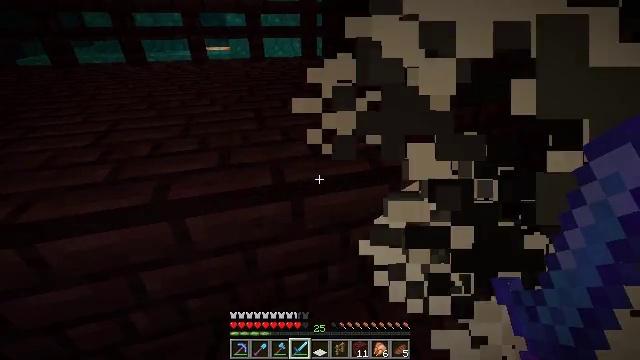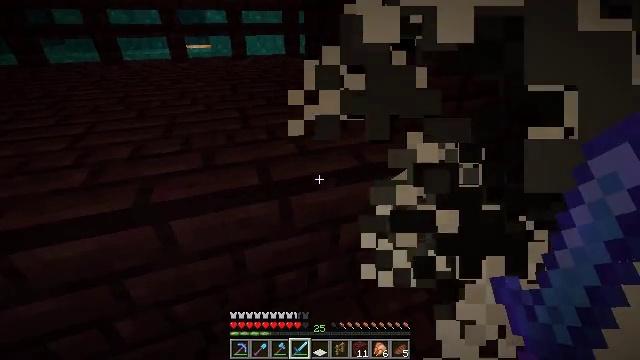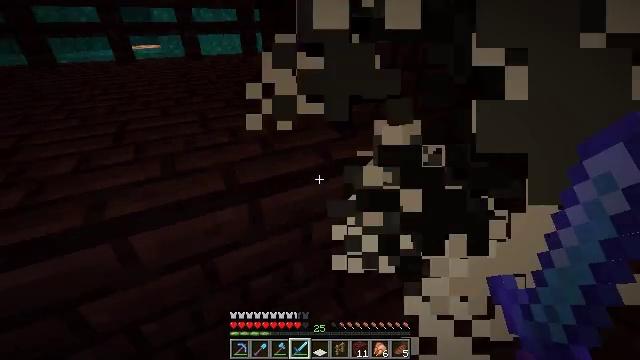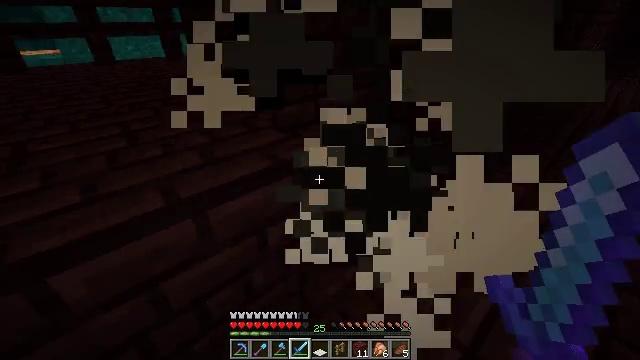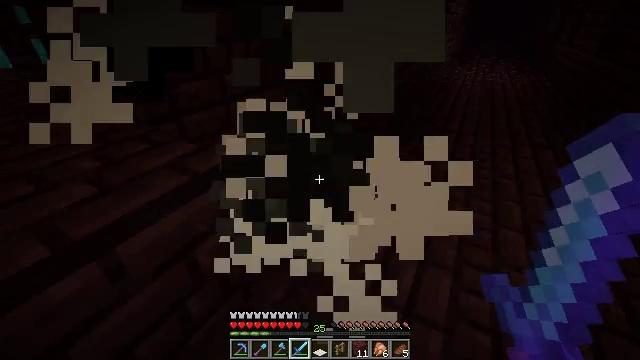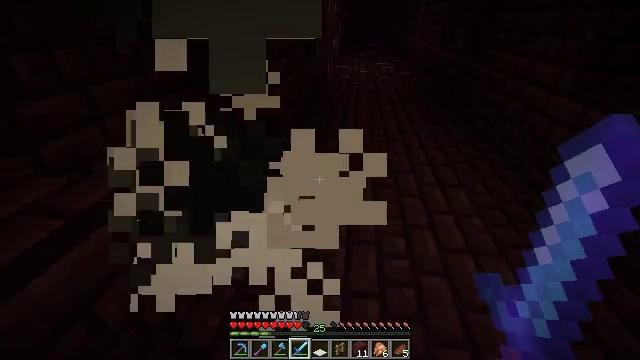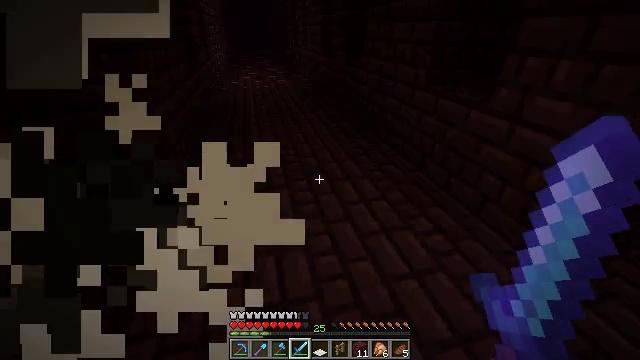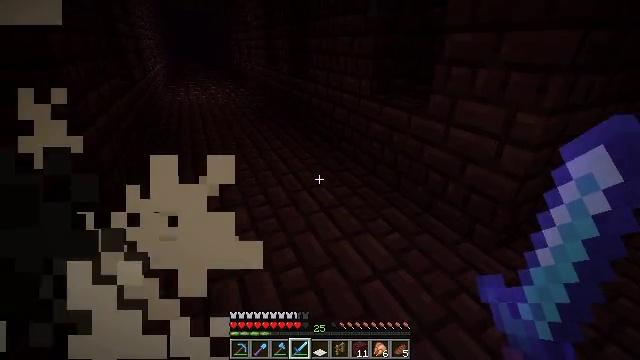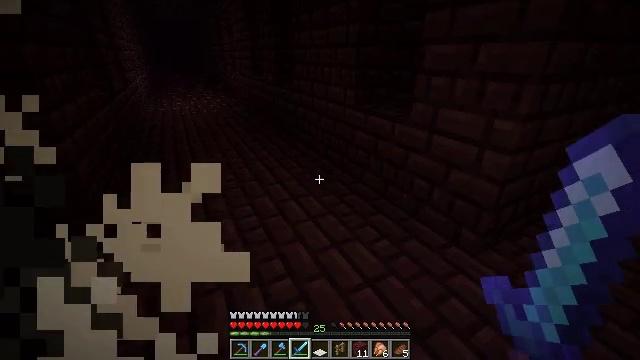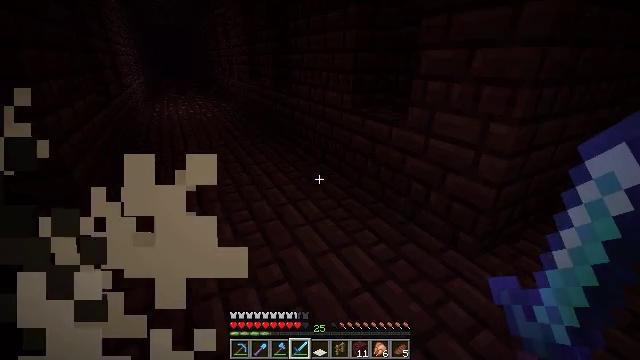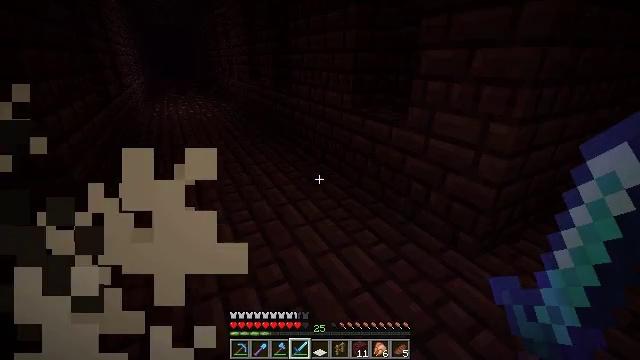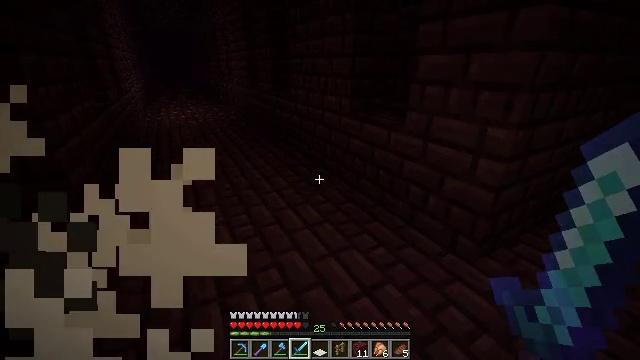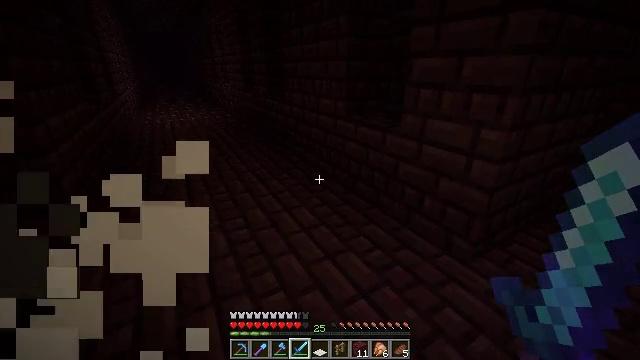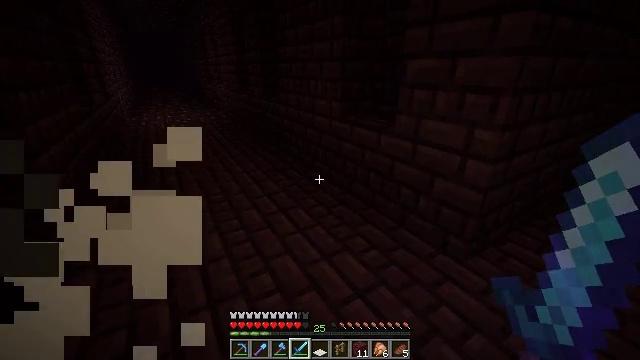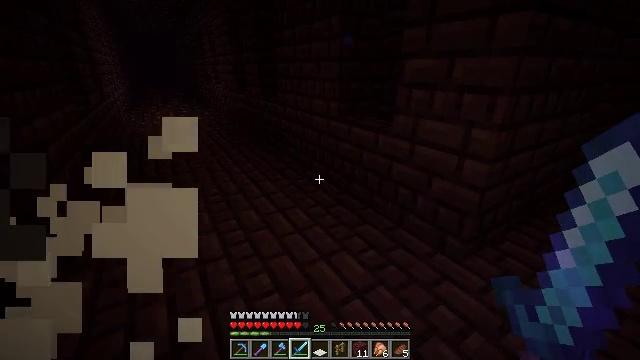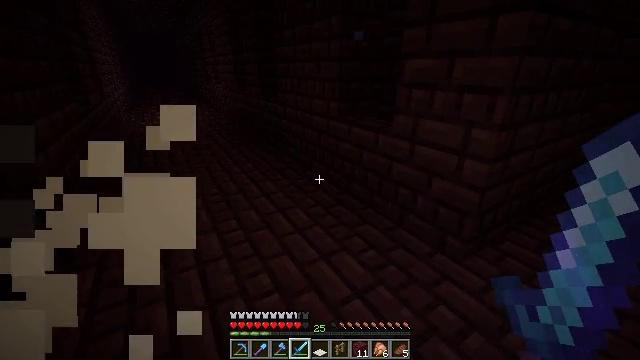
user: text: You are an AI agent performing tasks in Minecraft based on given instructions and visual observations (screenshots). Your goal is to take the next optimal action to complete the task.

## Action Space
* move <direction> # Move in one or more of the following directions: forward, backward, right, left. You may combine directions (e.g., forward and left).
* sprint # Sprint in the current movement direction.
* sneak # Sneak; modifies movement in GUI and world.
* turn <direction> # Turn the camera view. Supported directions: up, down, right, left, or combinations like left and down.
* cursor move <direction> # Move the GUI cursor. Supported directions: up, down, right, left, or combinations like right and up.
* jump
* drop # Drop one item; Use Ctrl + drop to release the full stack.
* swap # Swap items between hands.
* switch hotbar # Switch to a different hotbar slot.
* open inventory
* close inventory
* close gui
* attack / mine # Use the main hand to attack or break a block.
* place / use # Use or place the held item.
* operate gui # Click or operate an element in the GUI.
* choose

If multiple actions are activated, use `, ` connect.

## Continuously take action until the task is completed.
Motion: motion action
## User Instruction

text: Clear the fire from the area.
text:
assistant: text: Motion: turn right
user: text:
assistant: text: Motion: turn right
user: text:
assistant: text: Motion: turn right
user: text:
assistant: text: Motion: turn right
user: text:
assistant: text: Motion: turn right
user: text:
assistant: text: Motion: turn right and up
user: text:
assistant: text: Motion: turn right and up
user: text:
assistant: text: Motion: turn right and up
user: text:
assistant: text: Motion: no_op
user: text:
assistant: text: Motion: no_op
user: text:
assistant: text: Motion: no_op
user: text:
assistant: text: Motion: turn right
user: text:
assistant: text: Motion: turn right
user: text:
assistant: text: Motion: no_op
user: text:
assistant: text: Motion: no_op
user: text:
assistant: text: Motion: no_op
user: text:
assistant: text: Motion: no_op
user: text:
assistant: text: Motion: turn right
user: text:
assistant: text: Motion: turn right and up
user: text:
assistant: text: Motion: turn right and up
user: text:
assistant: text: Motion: turn right
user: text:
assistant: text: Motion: turn right and up
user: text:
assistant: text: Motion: turn right and up
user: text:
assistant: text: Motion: turn right and up
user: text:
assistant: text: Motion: turn right
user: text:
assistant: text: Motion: turn right
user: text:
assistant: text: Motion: turn right
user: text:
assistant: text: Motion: turn right
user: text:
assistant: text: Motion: no_op
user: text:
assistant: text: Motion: no_op